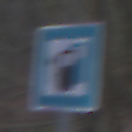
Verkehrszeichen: LadestationFuerElektrofahrzeuge
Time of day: MorningAfternoon
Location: Outdoor (Nature)
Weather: Overcast
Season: Winter
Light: Natural